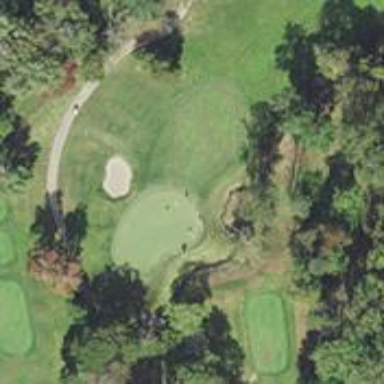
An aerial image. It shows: Golf hole.